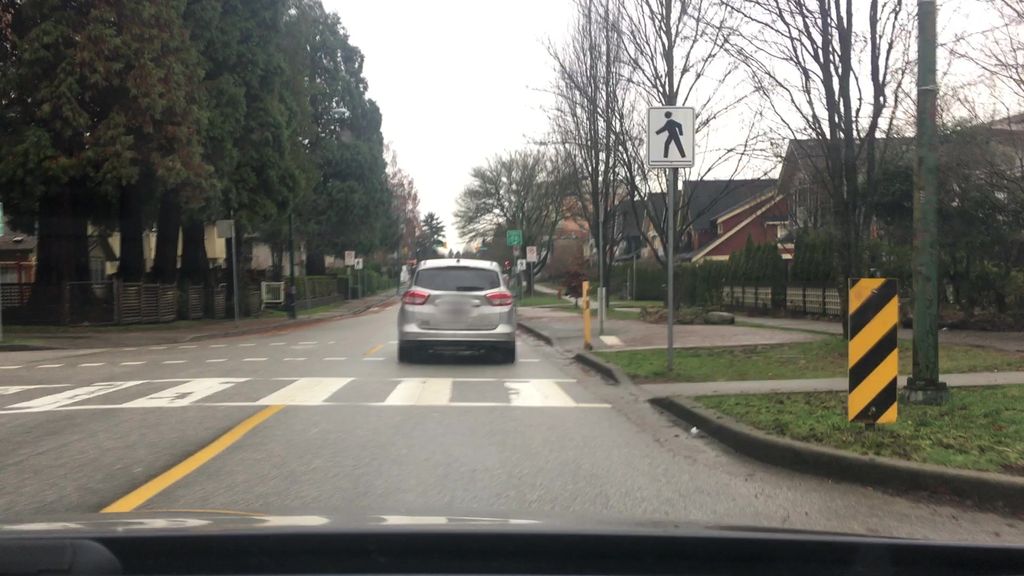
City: vancouver